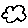
Label: cloud